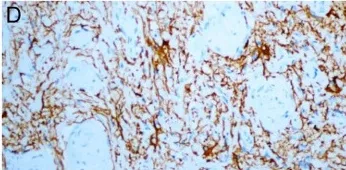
(D) GFAP staining show brain tissue (+) and meningeal corpuscles.
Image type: pathology (immunostaining)